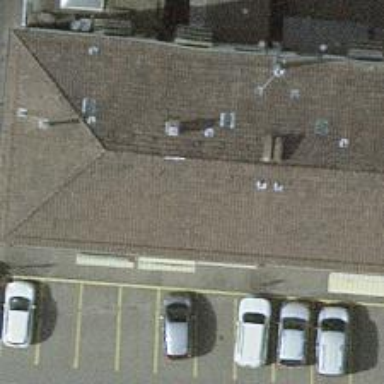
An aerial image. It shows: Beauty shop.